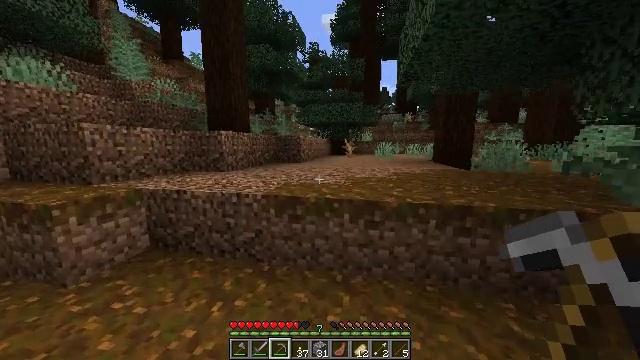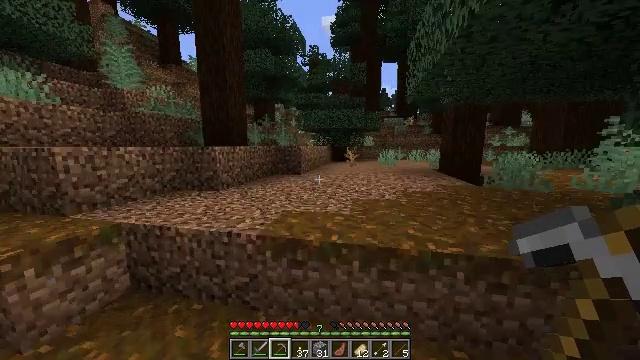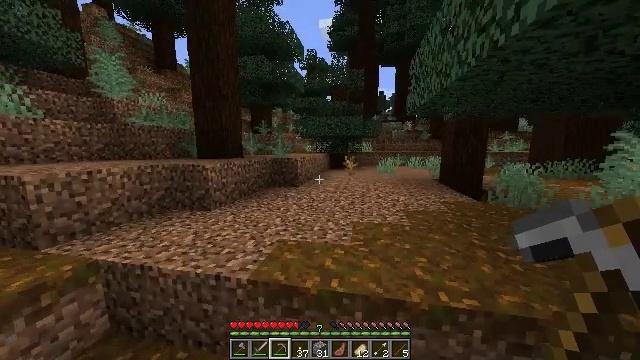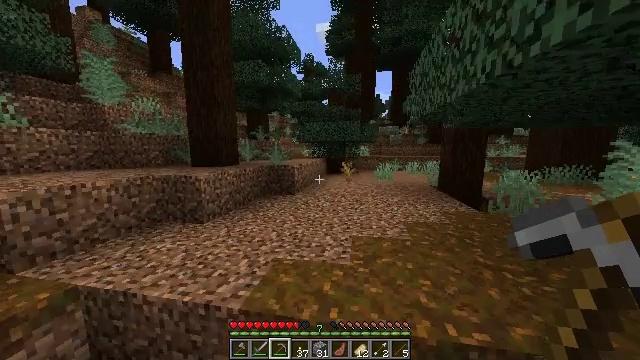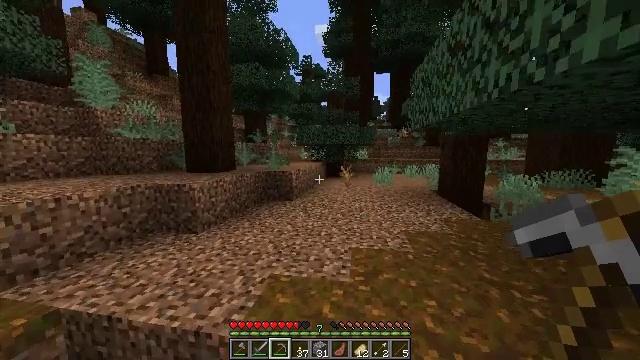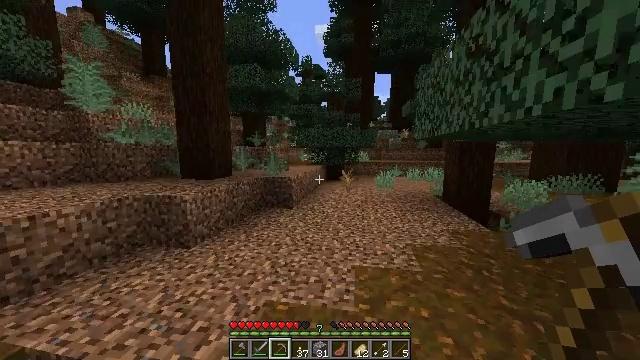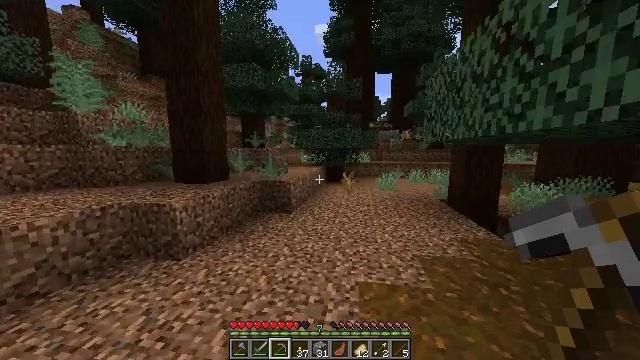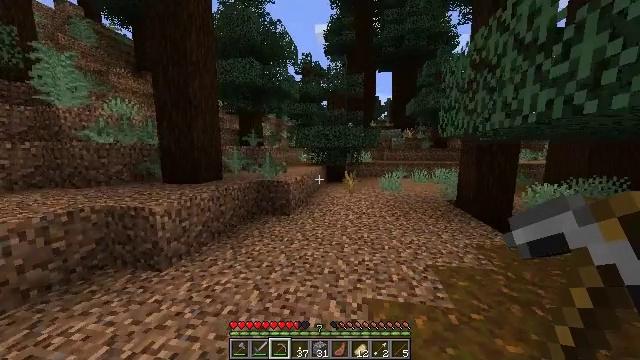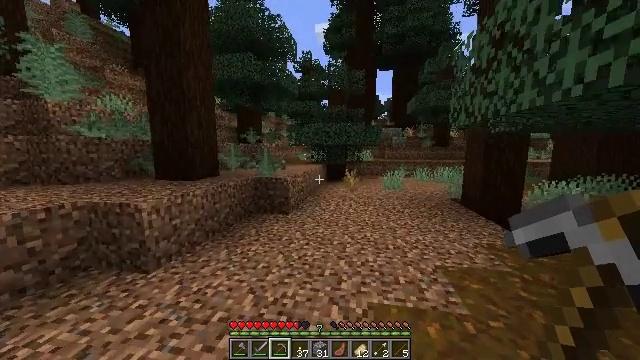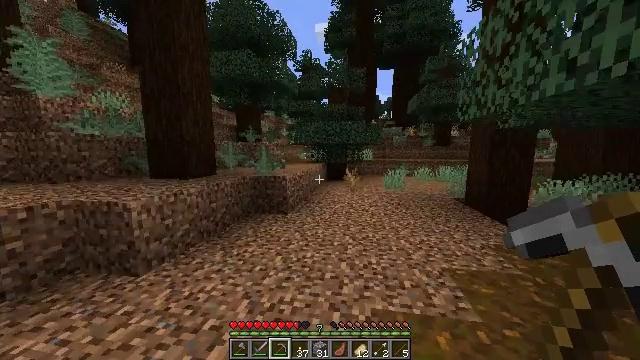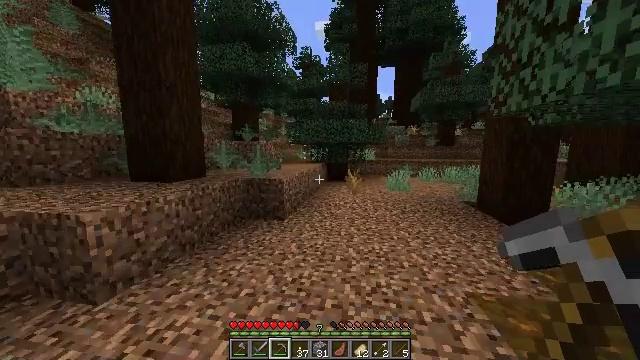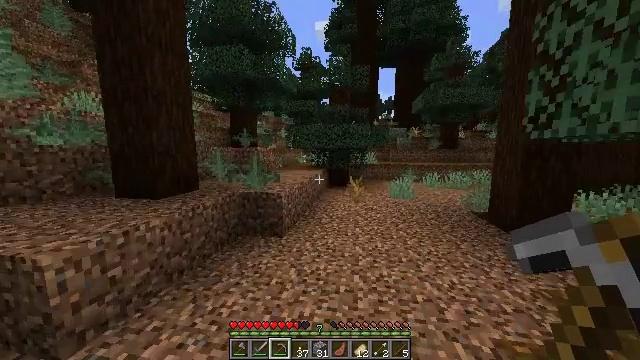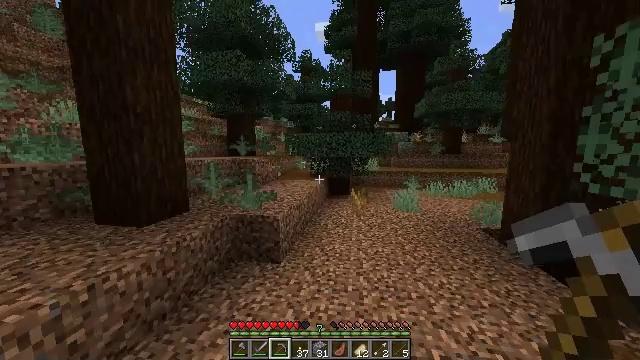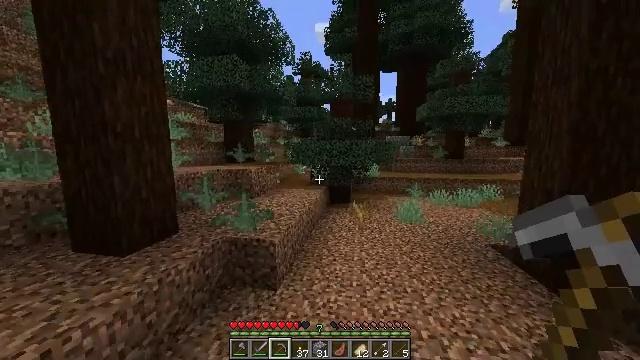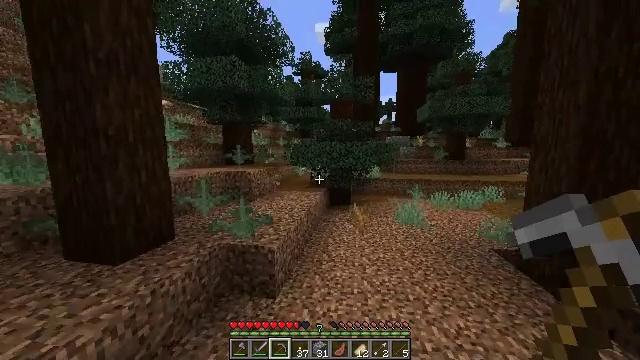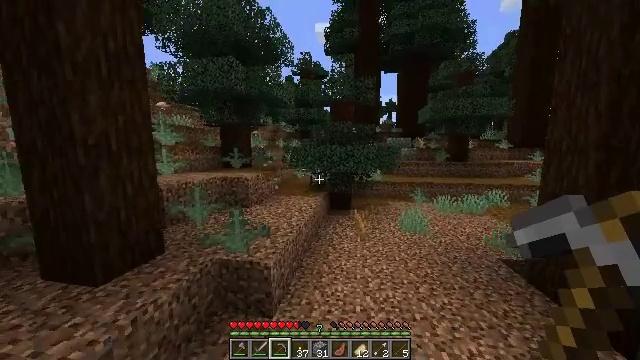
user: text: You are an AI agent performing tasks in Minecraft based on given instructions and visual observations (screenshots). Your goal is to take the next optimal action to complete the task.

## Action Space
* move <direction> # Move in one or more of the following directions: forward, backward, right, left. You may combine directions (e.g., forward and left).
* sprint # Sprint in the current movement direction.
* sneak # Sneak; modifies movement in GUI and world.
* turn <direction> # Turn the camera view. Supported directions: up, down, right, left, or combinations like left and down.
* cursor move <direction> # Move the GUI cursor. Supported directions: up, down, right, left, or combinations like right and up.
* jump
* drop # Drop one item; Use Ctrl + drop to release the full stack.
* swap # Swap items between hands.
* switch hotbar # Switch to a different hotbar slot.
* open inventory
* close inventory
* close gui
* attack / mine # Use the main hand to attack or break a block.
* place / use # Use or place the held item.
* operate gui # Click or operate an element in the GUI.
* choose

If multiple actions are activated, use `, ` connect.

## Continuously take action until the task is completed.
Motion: motion action
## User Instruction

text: Break the brown mushroom from its spot.
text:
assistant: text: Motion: move forward, sprint, jump
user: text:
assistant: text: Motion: move forward, sprint, jump
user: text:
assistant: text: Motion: move forward, sprint, jump
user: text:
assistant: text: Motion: move forward, sprint, jump
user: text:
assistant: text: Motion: move forward, sprint, jump
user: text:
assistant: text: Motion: move forward, sprint, jump
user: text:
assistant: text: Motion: move forward, sprint, jump
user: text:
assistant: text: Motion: move forward, sprint, jump
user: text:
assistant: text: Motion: move forward, sprint, jump
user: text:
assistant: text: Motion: move forward, sprint, jump
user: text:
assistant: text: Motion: move forward, sprint, jump
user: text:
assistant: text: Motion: move forward, sprint, jump
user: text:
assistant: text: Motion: move forward, sprint, jump
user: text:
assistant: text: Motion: move forward, sprint, jump
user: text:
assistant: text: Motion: move forward, sprint, jump
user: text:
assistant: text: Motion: move forward, sprint, jump
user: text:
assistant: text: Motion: move forward, sprint, jump
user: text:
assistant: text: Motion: move forward, sprint, jump
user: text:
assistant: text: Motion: move forward, sprint, jump
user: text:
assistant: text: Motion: move forward, sprint, jump
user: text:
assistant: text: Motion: move forward, sprint, turn left and down, jump
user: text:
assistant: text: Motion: move forward, sprint, jump
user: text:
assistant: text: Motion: move forward, sprint, jump
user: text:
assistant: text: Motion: move forward, sprint, jump
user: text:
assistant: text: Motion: move forward, sprint, jump
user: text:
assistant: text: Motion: move forward, sprint, jump
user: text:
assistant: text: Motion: move forward, sprint, jump
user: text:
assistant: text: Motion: move forward, sprint, jump
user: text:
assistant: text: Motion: move forward, sprint, jump
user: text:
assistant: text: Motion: move forward, sprint, jump